Question: I'm not certain about the terminology for the little window that pops out when you click a map marker/pushpin, but what I want to do with my Bing Map pushpin in this transitory window is display something like this when it is clicked/tapped:
'''
My Dog Spot - miPerroMancha.png
{ the thumbnail here }
5/29/2013
elAmadoDeFresno.png
{ the thumbnail here }
10/19/2014
'''
IOW, the "popup" should display:
'''
The image description, if available, plus file name; otherwise, just the file name,
The thumbnail version of the photo
The date the photo was taken
'''
The marker will be pinned to the map at the location the photo was taken
The code I've got so far appears below. is the name of the Bing Map; is a class that contains information about the photo represented by the pushpin:
'''
String fileNameOnly = Path.GetFileName(pbd.filePath);
Pushpin pushpin = new Pushpin();
if (null == pbd.imgDescription)
{
pushpin.Text = fileNameOnly;
}
else
{
pushpin.Text = String.Format("{0} - {1}", pbd.imgDescription, fileNameOnly);
}
MapLayer.SetPosition(pushpin, new Location(pbd.latitude, pbd.longitude));
photraxMap.Children.Add(pushpin);
'''
So the text will be the same as what I want to appear first on the flyout/popup.
Surely there's a way to tap into what displays when the pushpin is pushed/clicked/tapped, but how? Intellisense didn't show me anything obvious that way. I am hoping the pushpin has some property to which I can assign HTML. Am I looking in the right direction, or barking up the wrong tree?
## UPDATE
If this is not possible, then maybe what I need is a popup (or an "untethered flyout") that has noting directly to do with the Bing Map, but is invoked as a result of clicking the pushpin, and which will popup from that spot (with the upper-left corner of the popup/untethered flyout in the middle of the pushpin)
## UPDATE 2
I worked through your article blog. It seems to work a treat, except for one thing: the infobox that pops up is dark gray and shows no data:

I did change the code a little, using a String and a DateTime instead of two strings:
'''
// The next few methods derived from http://rbrundritt.wordpress.com/2013/06/17/infoboxes-for-native-windows-store-apps/
private void CloseInfobox_Tapped(object sender, Windows.UI.Xaml.Input.TappedRoutedEventArgs e)
{
Infobox.Visibility = Visibility.Collapsed;
}
// Does an inline class make the most sense here?
public class PushpinMetadata
{
public string FileName { get; set; }
public DateTime DateTimeTaken { get; set; }
// TODO: Add a Bitmap for the Thumbnail
}
// TODO: Add the Bitmap/Thumbnail to the args and the class
public void AddPushpin(Location latlong, string fileName, DateTime dateTimeTaken, MapLayer layer)
{
Pushpin p = new Pushpin()
{
Tag = new PushpinMetadata()
{
FileName = fileName,
DateTimeTaken = dateTimeTaken // add Thumbnail = thumbnail
}
};
MapLayer.SetPosition(p, latlong);
p.Tapped += PinTapped;
layer.Children.Add(p);
}
private void PinTapped(object sender, Windows.UI.Xaml.Input.TappedRoutedEventArgs e)
{
Pushpin p = sender as Pushpin;
PushpinMetadata m = (PushpinMetadata)p.Tag;
//Ensure there is content to be displayed before modifying the infobox control
if (!String.IsNullOrEmpty(m.FileName) || (null != m.DateTimeTaken))
{
Infobox.DataContext = m;
Infobox.Visibility = Visibility.Visible;
MapLayer.SetPosition(Infobox, MapLayer.GetPosition(p));
}
else
{
Infobox.Visibility = Visibility.Collapsed;
}
}
'''
Do I need to stick with two Strings, passing DateTime.ToString()? Or is there some other problem?
## UPDATE 3
My bad - it was the XAML that I had failed to updated; I changed the names of the members of the class, and forgot to change the Binding statements in the XAML. Now it works (except for the bitmap - still don't know how to squeeze it into there / convert it from a byte array to a BitmapImage)
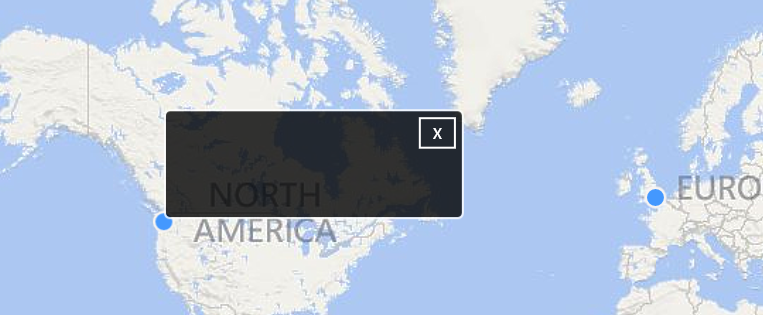
Answer: It looks like you are trying to create an infobox (tooltip), that shows a panel above your pushpin and contains some information. This is fairly easy to do and is something I have written about many times in blogs and in my book. Here is a blog post on to do this: <URL>
You might also be interested in my free ebook on creating location intelligent Windows Store apps. You can download a copy of it here: <URL>